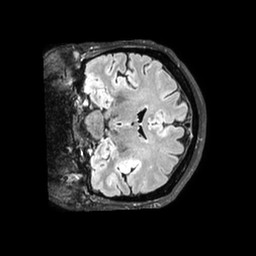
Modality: FLAIR
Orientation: coronal
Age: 47
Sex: female
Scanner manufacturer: philips
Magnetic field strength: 3 T
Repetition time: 4.8 s
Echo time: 0.34 s